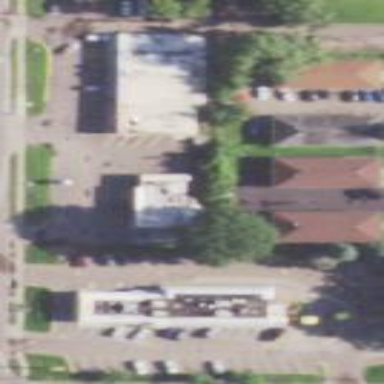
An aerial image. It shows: Retail area.